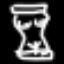
Label: hourglass